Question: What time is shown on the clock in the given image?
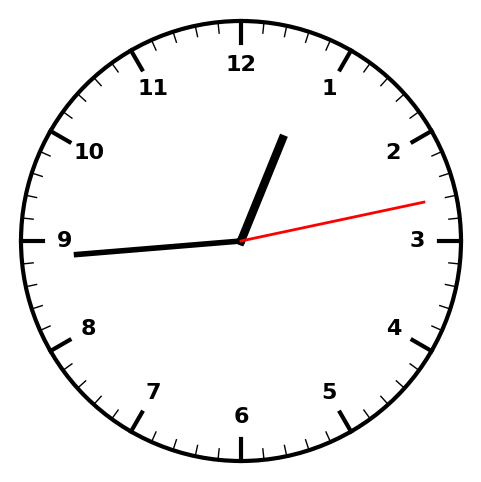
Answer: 12:44:13